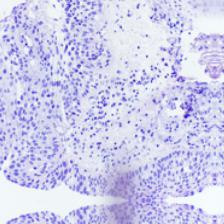
Diagnosis: OSCC